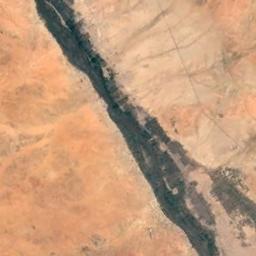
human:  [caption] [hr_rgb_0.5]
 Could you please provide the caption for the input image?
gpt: The river goes through yellow bare land .

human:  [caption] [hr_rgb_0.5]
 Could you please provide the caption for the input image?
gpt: The ground is flat beside the river .

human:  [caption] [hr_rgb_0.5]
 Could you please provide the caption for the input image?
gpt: The deep blue river goes through the wasteland .

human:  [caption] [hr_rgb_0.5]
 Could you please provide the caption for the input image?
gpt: A curved light brown river with green and tan mixed ground on both sides of the bank and a yellow desert on the far side .

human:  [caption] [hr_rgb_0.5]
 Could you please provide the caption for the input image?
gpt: The river is in a yellow desert .